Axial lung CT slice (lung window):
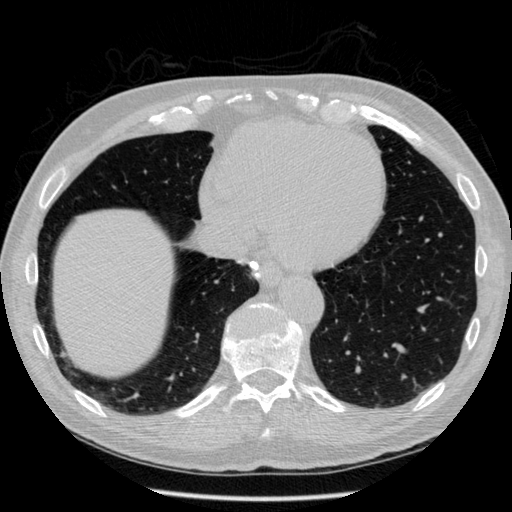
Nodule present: yes
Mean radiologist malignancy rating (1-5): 1